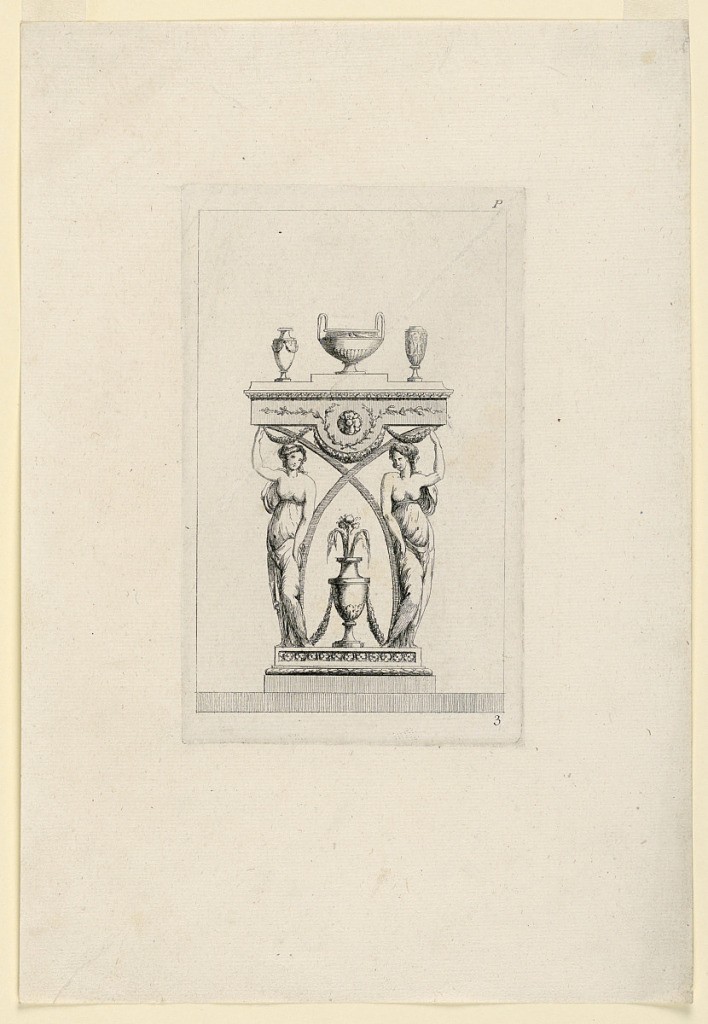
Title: Design for Table, Plate 3 from "Six Tables Grecques & Pendules"
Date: ca. 1780
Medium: Etching on paper
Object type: Print
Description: Two girls and two curved ledges support a kind of entablature, upon which a bowl and two vases stand. Framing lines.